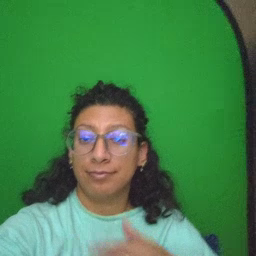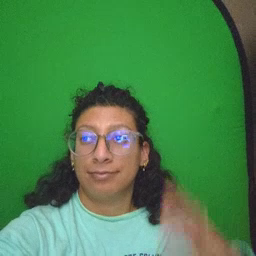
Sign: minemy